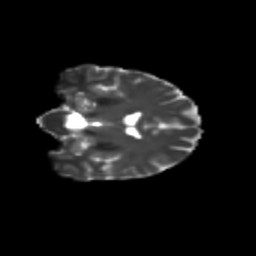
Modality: T2w
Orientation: coronal
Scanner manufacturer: siemens
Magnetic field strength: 3 T
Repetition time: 9.2 s
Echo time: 0.084 s